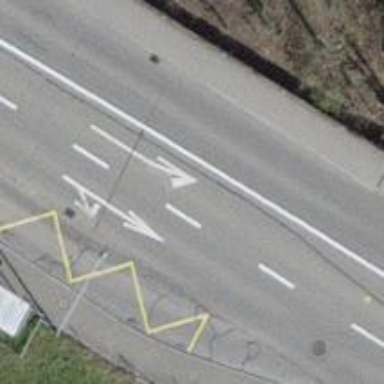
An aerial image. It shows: Primary highway with asphalt surface. It has designated lane for cyclists in both directions.